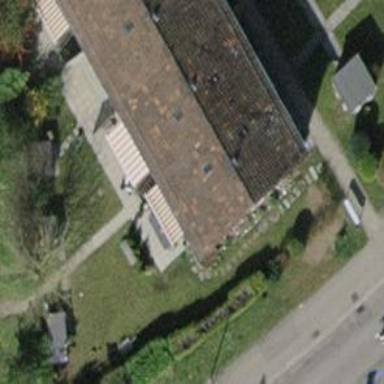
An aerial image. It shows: Terrace building.